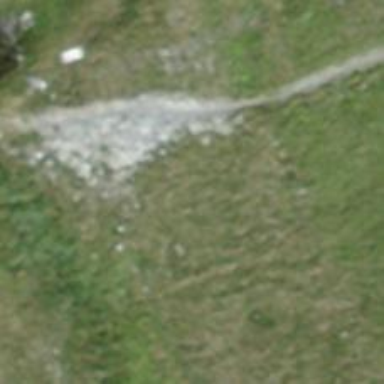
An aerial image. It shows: Path covered with grass.